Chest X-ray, AP view. Patient: 9 years old, sex M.
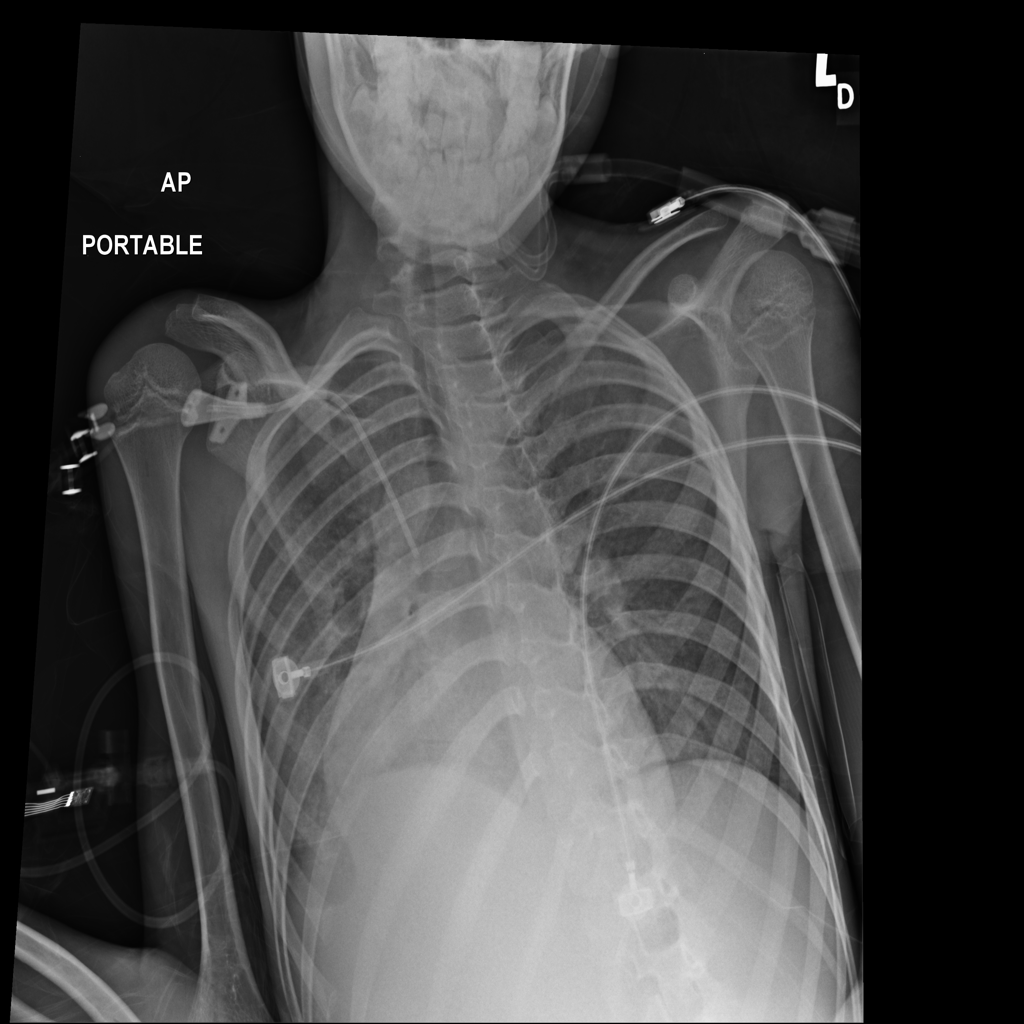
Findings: Infiltration